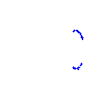
Particle: kaon